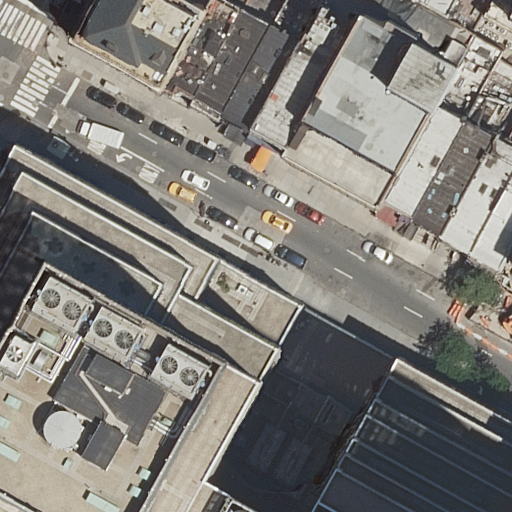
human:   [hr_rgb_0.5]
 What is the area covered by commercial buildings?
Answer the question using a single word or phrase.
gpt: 3718m2

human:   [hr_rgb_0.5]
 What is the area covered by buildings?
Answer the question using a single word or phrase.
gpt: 8426m2

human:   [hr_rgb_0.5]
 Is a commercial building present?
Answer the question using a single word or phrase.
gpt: yes

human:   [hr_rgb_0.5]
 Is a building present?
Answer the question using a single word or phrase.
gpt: yes

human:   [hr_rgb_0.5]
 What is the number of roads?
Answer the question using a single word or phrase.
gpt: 2

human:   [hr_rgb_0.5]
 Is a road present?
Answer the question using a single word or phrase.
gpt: yes

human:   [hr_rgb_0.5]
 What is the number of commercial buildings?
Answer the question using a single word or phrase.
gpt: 2

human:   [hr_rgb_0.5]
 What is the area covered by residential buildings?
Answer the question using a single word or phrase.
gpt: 4708m2

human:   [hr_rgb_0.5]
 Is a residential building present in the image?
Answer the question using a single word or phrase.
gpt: yes

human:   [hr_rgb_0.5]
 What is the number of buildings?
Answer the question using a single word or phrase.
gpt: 11

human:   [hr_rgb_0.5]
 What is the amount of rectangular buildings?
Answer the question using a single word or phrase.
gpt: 7

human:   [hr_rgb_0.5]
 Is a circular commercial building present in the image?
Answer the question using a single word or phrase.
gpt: no

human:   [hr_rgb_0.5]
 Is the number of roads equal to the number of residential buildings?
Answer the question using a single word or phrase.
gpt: no

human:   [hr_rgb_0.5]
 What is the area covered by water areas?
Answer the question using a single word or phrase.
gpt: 0m2

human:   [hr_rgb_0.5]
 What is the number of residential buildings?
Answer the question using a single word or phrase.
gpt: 9

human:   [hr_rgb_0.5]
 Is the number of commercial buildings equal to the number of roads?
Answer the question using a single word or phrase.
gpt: yes

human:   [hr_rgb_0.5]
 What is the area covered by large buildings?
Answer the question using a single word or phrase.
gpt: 8105m2

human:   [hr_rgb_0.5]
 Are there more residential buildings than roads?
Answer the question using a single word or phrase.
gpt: yes

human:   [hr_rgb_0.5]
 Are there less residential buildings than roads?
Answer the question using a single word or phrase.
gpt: no

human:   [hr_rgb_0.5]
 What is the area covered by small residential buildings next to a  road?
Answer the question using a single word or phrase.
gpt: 145m2

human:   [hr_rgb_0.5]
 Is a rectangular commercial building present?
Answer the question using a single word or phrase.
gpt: yes

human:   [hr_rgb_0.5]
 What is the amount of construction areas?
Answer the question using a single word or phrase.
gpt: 0

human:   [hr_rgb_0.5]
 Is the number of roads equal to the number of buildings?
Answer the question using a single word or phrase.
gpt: no

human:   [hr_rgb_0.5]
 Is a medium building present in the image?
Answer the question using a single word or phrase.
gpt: yes

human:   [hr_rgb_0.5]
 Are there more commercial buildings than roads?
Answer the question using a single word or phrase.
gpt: no

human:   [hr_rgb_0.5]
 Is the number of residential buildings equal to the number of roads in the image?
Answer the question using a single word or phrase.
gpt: no

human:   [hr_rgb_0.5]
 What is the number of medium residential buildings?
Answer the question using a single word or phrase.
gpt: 1

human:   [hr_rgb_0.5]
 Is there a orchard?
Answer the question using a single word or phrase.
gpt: no

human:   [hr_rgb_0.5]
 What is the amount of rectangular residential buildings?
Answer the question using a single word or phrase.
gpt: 5

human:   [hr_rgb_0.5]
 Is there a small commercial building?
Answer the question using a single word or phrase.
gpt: no

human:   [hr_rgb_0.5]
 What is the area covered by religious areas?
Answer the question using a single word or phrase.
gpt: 0m2

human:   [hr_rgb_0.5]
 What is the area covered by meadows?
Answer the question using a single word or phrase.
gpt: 0m2

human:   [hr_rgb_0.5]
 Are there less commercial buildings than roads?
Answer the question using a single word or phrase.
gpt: no

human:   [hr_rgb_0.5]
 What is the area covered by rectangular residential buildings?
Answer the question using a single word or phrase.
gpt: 321m2

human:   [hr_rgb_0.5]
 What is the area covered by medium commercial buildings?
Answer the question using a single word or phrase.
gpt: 0m2

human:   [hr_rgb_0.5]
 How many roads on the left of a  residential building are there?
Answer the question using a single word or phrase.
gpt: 2

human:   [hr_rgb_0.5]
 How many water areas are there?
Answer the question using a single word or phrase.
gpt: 0

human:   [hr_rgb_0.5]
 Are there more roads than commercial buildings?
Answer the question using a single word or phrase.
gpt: no

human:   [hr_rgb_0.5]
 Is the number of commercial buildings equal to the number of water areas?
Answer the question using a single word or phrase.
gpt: no

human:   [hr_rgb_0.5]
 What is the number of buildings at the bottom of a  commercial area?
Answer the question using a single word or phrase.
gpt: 0

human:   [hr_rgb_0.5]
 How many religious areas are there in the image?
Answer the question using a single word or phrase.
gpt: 0

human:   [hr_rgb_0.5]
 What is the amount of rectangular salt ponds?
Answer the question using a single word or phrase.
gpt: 0

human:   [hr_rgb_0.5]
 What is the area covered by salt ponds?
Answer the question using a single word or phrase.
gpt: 0m2

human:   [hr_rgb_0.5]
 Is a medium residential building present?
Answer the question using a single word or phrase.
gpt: yes

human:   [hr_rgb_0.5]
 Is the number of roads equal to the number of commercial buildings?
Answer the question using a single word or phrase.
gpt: yes

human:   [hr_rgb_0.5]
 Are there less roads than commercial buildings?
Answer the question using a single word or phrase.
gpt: no

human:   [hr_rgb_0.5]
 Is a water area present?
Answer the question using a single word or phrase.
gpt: no

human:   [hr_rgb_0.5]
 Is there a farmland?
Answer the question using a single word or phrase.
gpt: no

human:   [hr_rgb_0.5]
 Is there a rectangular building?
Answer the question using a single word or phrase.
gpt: yes

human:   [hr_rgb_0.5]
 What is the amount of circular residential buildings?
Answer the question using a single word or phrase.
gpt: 0

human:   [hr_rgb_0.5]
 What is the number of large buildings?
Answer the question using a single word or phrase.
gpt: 6

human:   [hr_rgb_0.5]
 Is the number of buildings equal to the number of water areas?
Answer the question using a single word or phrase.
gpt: no

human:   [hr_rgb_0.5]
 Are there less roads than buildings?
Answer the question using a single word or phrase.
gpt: yes

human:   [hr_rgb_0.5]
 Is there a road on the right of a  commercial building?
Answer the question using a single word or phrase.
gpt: yes

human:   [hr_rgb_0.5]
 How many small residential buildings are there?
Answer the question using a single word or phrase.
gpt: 4

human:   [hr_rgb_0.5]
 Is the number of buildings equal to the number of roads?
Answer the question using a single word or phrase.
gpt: no

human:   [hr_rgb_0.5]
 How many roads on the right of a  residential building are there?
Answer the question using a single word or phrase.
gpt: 0

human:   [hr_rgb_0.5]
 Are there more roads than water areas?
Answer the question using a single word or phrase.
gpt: yes

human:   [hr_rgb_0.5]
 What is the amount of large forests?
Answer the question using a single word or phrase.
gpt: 0

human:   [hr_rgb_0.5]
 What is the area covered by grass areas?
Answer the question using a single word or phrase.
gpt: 0m2

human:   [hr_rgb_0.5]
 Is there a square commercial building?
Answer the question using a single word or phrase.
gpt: no

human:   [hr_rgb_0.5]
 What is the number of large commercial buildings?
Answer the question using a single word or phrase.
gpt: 2

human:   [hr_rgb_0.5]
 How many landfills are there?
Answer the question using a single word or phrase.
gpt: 0

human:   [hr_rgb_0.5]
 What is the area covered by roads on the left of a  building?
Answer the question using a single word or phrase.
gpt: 0m2